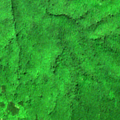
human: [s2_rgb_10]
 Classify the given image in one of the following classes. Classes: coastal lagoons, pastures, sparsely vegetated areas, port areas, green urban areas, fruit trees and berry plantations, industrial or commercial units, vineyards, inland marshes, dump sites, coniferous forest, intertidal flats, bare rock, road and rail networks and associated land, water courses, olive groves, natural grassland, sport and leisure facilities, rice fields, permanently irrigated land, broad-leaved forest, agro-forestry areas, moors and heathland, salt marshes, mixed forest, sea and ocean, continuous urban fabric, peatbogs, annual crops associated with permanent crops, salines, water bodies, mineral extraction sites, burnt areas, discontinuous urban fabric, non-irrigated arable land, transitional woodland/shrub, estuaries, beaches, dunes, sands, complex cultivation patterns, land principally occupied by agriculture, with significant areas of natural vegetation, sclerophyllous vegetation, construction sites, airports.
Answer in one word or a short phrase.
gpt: broad-leaved forest